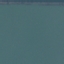
Label: SeaLake